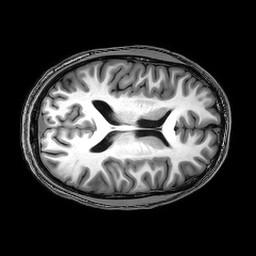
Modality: T1w
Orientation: axial
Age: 24
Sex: male
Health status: healthy
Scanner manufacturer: philips
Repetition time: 0.008164 s
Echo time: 0.00373 s